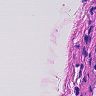
Metastatic tissue present: no